Дробный квантовый эффект Холла (ДКЭХ) был обнаружен Д.К. Цуи и Г. Стормером в 1981 году. В эксперименте электроны могли двигаться только вдоль поверхности пластинки, изготовленной из GaAs/AlGaAs (т.е. толщиной электронного слоя можно пренебречь). Перпендикулярно к электронной системе было приложено сильное однородное магнитное поле. Прохождение тока $I$ по поверхности пластинки приводит к появлению Холловской разности потенциалов $V_Н$, а при достаточно низких температурах на кривой зависимости Холловского сопротивления от величины магнитного поля появляется плато, которое соответствует Холловскому сопротивлению $R_Н = 3h/e^2$. Появление этого плато свидетельствует о наличии квазичастиц с дробным зарядом, которые будут рассмотрены ниже. В классической модели электроны на поверхности пластинки GaAs/AlGaAs ведут себя как заряженные шарики с некоторой эффективной массой $m^*$.
Запишите уравнение движения электрона в перпендикулярном электрическом $\vec E=-E_y\widehat y$ и магнитном $\vec B=B \widehat z$ полях, где $\widehat x$, $\widehat y$ и $\widehat z$ — единичные вектора по направлениям осей $\mathrm X$, $\mathrm Y$ и $\mathrm Z$.
Найдите установившуюся скорость электронов $\upsilon_s$.
Укажите направление этой скорости?
По определению Холловское сопротивление $R_Н=V_Н/I$. Представьте $R_Н$ как функцию от числа свободных электронов $N$ на поверхности пластинки и магнитного потока $\phi$ через пластинку, который равен $\phi =BWL$, где $W$ и $L$ — ширина и длина пластинки соответственно.
Из квантовой механики следует, что внешнее магнитное поле приводит к появлению коллективного движения электронов, которое можно рассматривать как круговые вихри. Количество вихрей определяется тем, что на создание одного вихря требуется поток внешнего магнитного поля, равный $h/e$, где $h$ — постоянная Планка, а $e$ — заряд электрона. Для случая $R_Н=3h/e^2$, найдите коэффициент заполнения $\nu$, который представляет собой отношение числа электронов $N$ на поверхности пластинки к числу вихрей $N_\phi$.
Если на один электрон приходится более одного вихря, то это приводит к дополнительному отталкиванию электронов, энергия которого $\Delta U(B) \varpropto B^\alpha$ оценивается как средняя электростатическая энергия взаимодействия двух электронов при фиксированном коэффициенте заполнения. Определите коэффициент $\alpha$.
Некоторые вихри не связаны с электронами и могут быть рассмотрены как квазичастицы, способные нести дробный заряд $e^*=e/n$, где $\nu=1/n$. На какую величину $\Delta B$ надо изменить индукцию внешнего поля для того, чтобы в системе возникла одна квазичастица. В рассматриваемом эксперименте величина индукции внешнего магнитного поля для плато $R_Н=3h/e^2$ была равной $B_{1/3}=15~Тл$. Эффективная масса электрона в пластинке GaAs, $m^*=0.067m_e$, Масса электрона, $m_e = 9.1 \times 10^{−31}~ кг$, Постоянная в законе Кулона, $k = 9.0 \times 10^9~Н \cdot м^2/Кл^2$, Диэлектрическая постоянная, $\varepsilon_0 = 1/4\pi k = 8.854 \times 10^{-12}~Ф/м$, Элементарный заряд, $e = 1.6 \times 10^{−19}~ Кл$, Постоянная Планка, $ℎ = 6.626 \times 10^{−34}~Дж \cdot с$, Постоянная Больцмана, $k_В= 1.38 \times 10^{−23}~ Дж/К$.
Вычислите тепловую энергию электрона $E_{th}$ при температуре $ T= 1.0~ К$.
Из законов квантовой механики следует, что для того чтобы поместить два электрона в один вихрь требуется затратить достаточно большую энергию. Оцените её, используя принцип неопределенности. Как видно из рисунка существует несколько плато с $R_Н=h/ie^2$, где $i=1,2,3...$ — целое число. Это явление получило название целочисленного эффекта Холла. В отличие от него дробный эффект Холла связывают с существованием квазичастиц с дробным зарядом, что было подтверждено в 1997 году, когда была проведена серия экспериментов при коэффициенте заполнения $\nu = 1/3$, в которых определялся так называемый уровень шума при измерениях электрического тока через очень малый контакт (квантовая точка). В простейшей статистической модели число носителей $n_{\tau}$ с зарядом $e^*$ , проходящих через такой контакт в течение малого интервала времени $\tau$, подчиняется распределению вероятности Пуассона с параметром $\lambda$: $$Р(n_\tau=k)=\frac{\lambda^k e^{-\lambda}}{k!}$$ где $k!$ — факториал числа $k$. Вам может понадобиться следующая формула: $$e^{\lambda}=\sum\limits_{k=0}^\infty \frac{\lambda^k}{k!}$$
Найдите силу тока через контакт $I_В$ как функцию $\lambda$ и $\tau$.
Шум электрического тока обусловлен его флуктуациями, т.е. отклонениями от среднего значения. Уровень шума характеризуется величиной $S_I$, определяемой как среднее от квадрата отклонения электрического заряда от его среднего значения в единицу времени. Найдите уровень шума $S_I$ как функцию $\lambda$ и $\tau$.
Найдите отношение уровня шума к величине тока $S_I/I_В$.
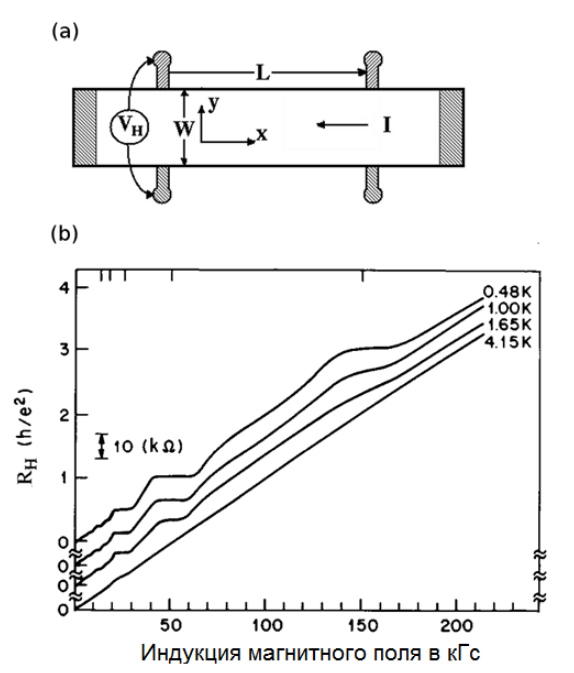
Запишите уравнение движения электрона в перпендикулярном электрическом $\vec E=-E_y\widehat y$ и магнитном $\vec B=B \widehat z$ полях, где $\widehat x$, $\widehat y$ и $\widehat z$ — единичные вектора по направлениям осей $\mathrm X$, $\mathrm Y$ и $\mathrm Z$.

Найдите установившуюся скорость электронов $\upsilon_s$.

Укажите направление этой скорости?

По определению Холловское сопротивление $R_Н=V_Н/I$. Представьте $R_Н$ как функцию от числа свободных электронов $N$ на поверхности пластинки и магнитного потока $\phi$ через пластинку, который равен $\phi =BWL$, где $W$ и $L$ — ширина и длина пластинки соответственно.

Из квантовой механики следует, что внешнее магнитное поле приводит к появлению коллективного движения электронов, которое можно рассматривать как круговые вихри. Количество вихрей определяется тем, что на создание одного вихря требуется поток внешнего магнитного поля, равный $h/e$, где $h$ — постоянная Планка, а $e$ — заряд электрона. Для случая $R_Н=3h/e^2$, найдите коэффициент заполнения $\nu$, который представляет собой отношение числа электронов $N$ на поверхности пластинки к числу вихрей $N_\phi$.

Если на один электрон приходится более одного вихря, то это приводит к дополнительному отталкиванию электронов, энергия которого $\Delta U(B) \varpropto B^\alpha$ оценивается как средняя электростатическая энергия взаимодействия двух электронов при фиксированном коэффициенте заполнения. Определите коэффициент $\alpha$.

Некоторые вихри не связаны с электронами и могут быть рассмотрены как квазичастицы, способные нести дробный заряд $e^*=e/n$, где $\nu=1/n$. На какую величину $\Delta B$ надо изменить индукцию внешнего поля для того, чтобы в системе возникла одна квазичастица.

Вычислите тепловую энергию электрона $E_{th}$ при температуре $ T= 1.0~ К$.

Из законов квантовой механики следует, что для того чтобы поместить два электрона в один вихрь требуется затратить достаточно большую энергию. Оцените её, используя принцип неопределенности.

Найдите силу тока через контакт $I_В$ как функцию $\lambda$ и $\tau$.

Шум электрического тока обусловлен его флуктуациями, т.е. отклонениями от среднего значения. Уровень шума характеризуется величиной $S_I$, определяемой как среднее от квадрата отклонения электрического заряда от его среднего значения в единицу времени. Найдите уровень шума $S_I$ как функцию $\lambda$ и $\tau$.

Найдите отношение уровня шума к величине тока $S_I/I_В$.
Темы:
T, Азиатские